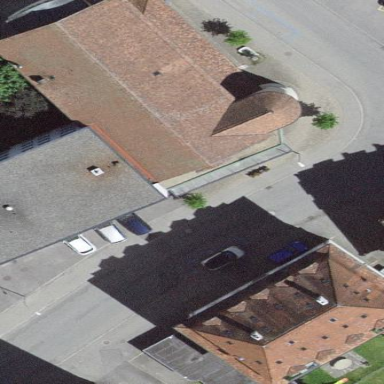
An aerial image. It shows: Cinema building.